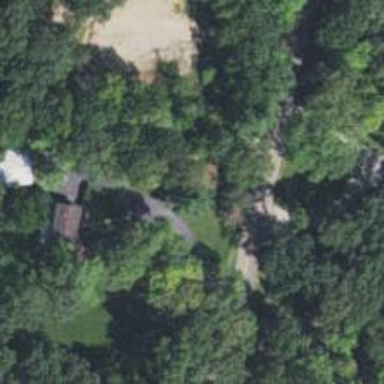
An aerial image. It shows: Driveway.